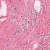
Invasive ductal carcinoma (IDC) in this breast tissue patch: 0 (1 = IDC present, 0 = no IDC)